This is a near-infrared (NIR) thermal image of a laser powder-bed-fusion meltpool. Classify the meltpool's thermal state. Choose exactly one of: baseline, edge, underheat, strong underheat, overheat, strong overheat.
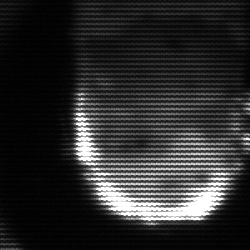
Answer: baseline